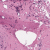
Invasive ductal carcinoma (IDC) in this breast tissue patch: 0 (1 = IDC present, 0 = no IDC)